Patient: sex M, age 36
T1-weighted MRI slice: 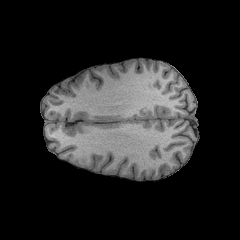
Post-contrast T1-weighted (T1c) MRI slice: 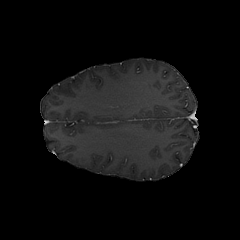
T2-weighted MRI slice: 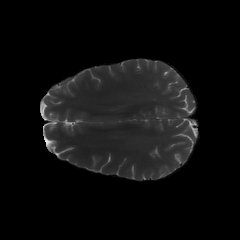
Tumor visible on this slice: no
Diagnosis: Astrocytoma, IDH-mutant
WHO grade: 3